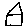
Label: house